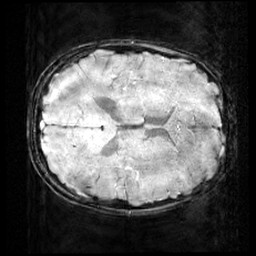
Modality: SWI
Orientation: axial
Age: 12
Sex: male
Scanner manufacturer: siemens
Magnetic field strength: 3 T
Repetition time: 0.027 s
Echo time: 0.02 s